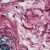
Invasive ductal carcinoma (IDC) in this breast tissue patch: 0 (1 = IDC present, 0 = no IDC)